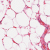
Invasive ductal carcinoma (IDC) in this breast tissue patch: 0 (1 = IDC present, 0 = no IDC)